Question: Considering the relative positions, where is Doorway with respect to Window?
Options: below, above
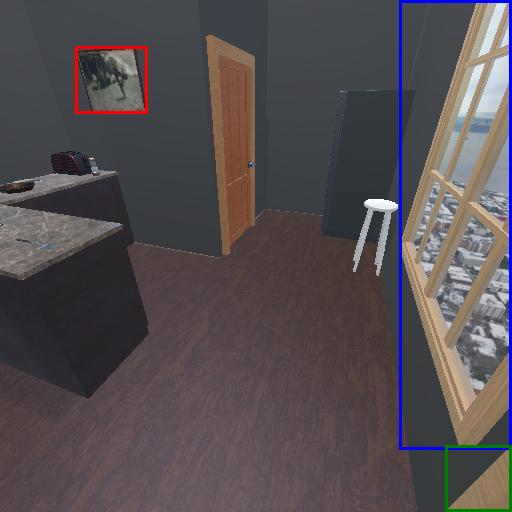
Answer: below